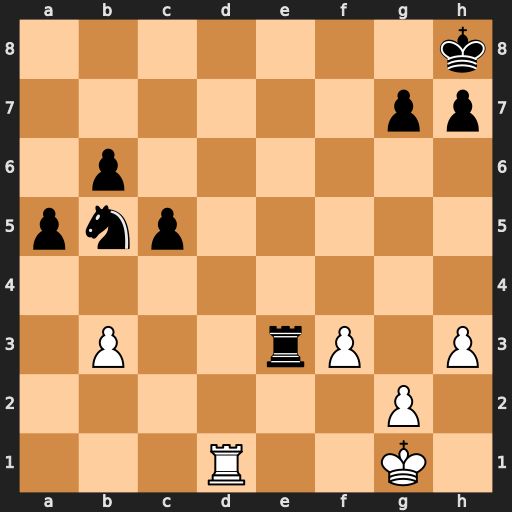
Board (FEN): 7k/6pp/1p6/pnp5/8/1P2rP1P/6P1/3R2K1
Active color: w
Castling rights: -
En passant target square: -
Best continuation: Rd8+ Re8 Rxe8#